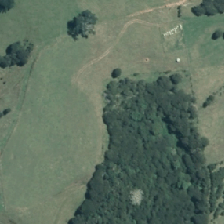
Land cover: manuka_kanuka